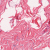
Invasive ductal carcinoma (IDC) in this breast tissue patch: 0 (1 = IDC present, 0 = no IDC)